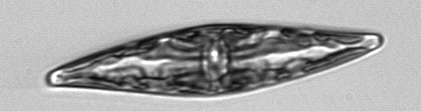
Label: Pleurosigma